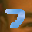
Label: 7